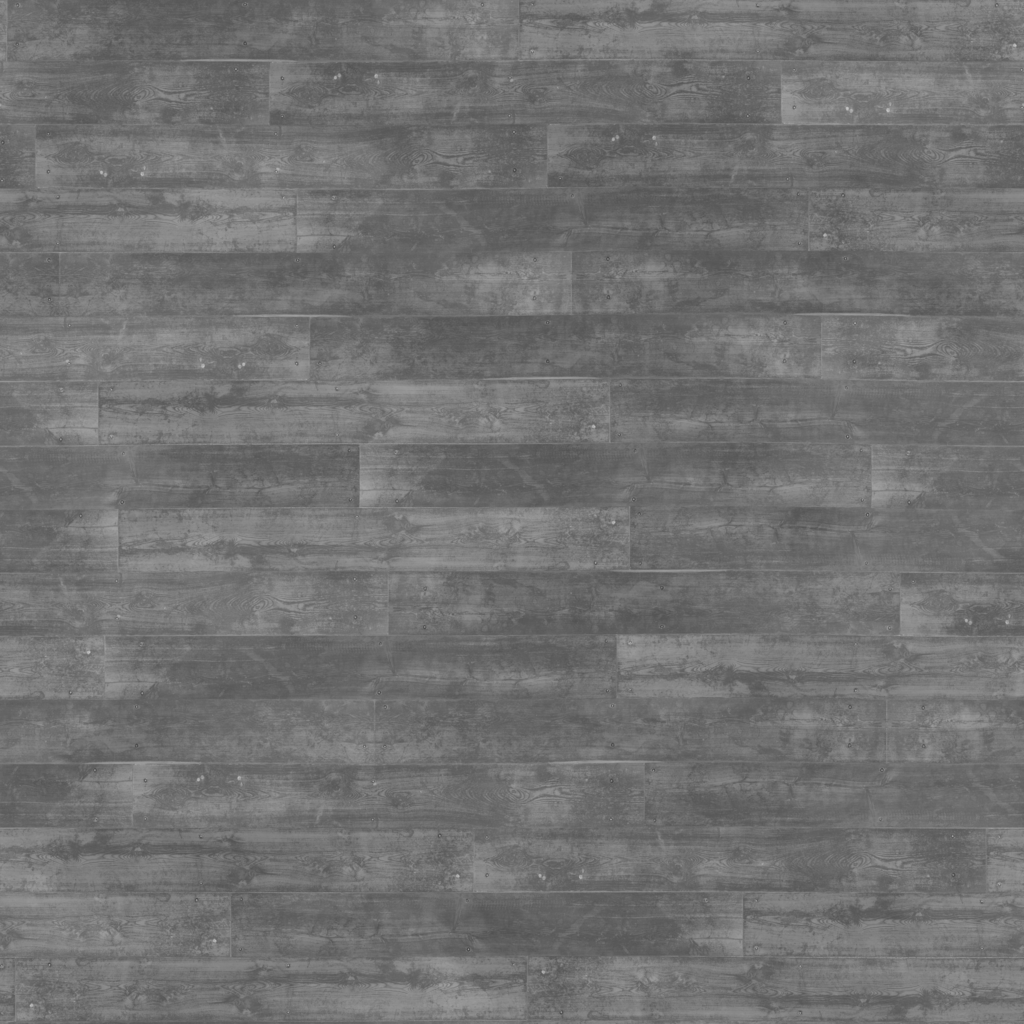
Texture map type: Roughness